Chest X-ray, PA view. Patient: 62 years old, sex M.
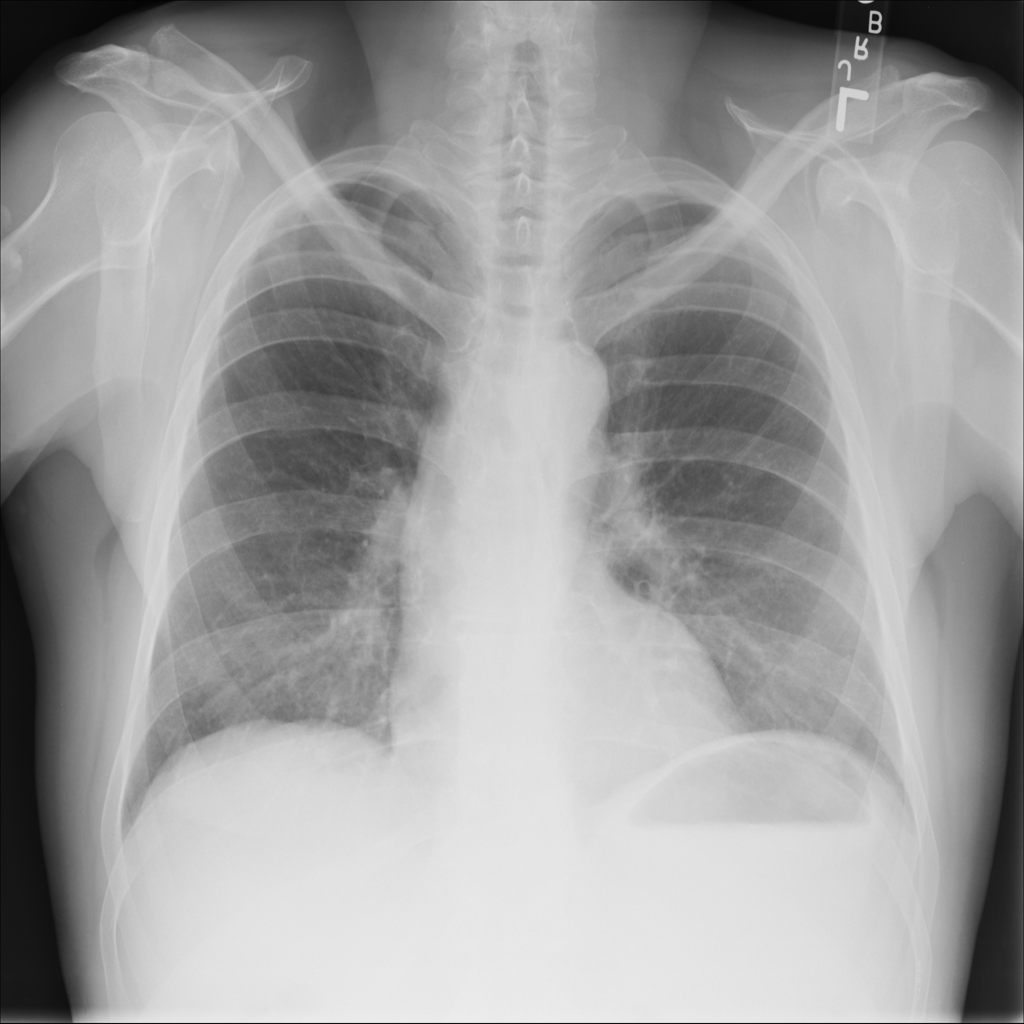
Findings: No Finding